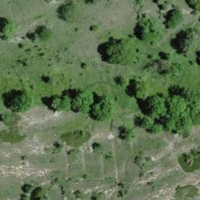
EUNIS habitat code: 52
Species observed at this site:
Papilio machaon
Coenonympha pamphilus
Issoria lathonia
Melanargia galathea
Lasiommata megera
Satyrus ferula
Brenthis daphne